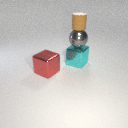
small brown rubber cylinder above large gray metal sphere